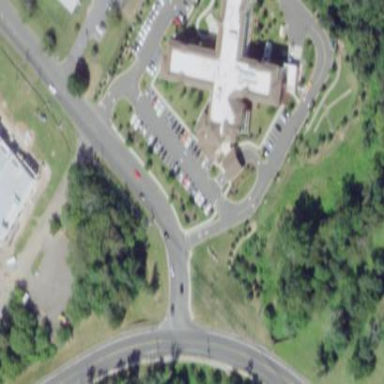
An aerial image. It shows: Nursing home building.